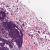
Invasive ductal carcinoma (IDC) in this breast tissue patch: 0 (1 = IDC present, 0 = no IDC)